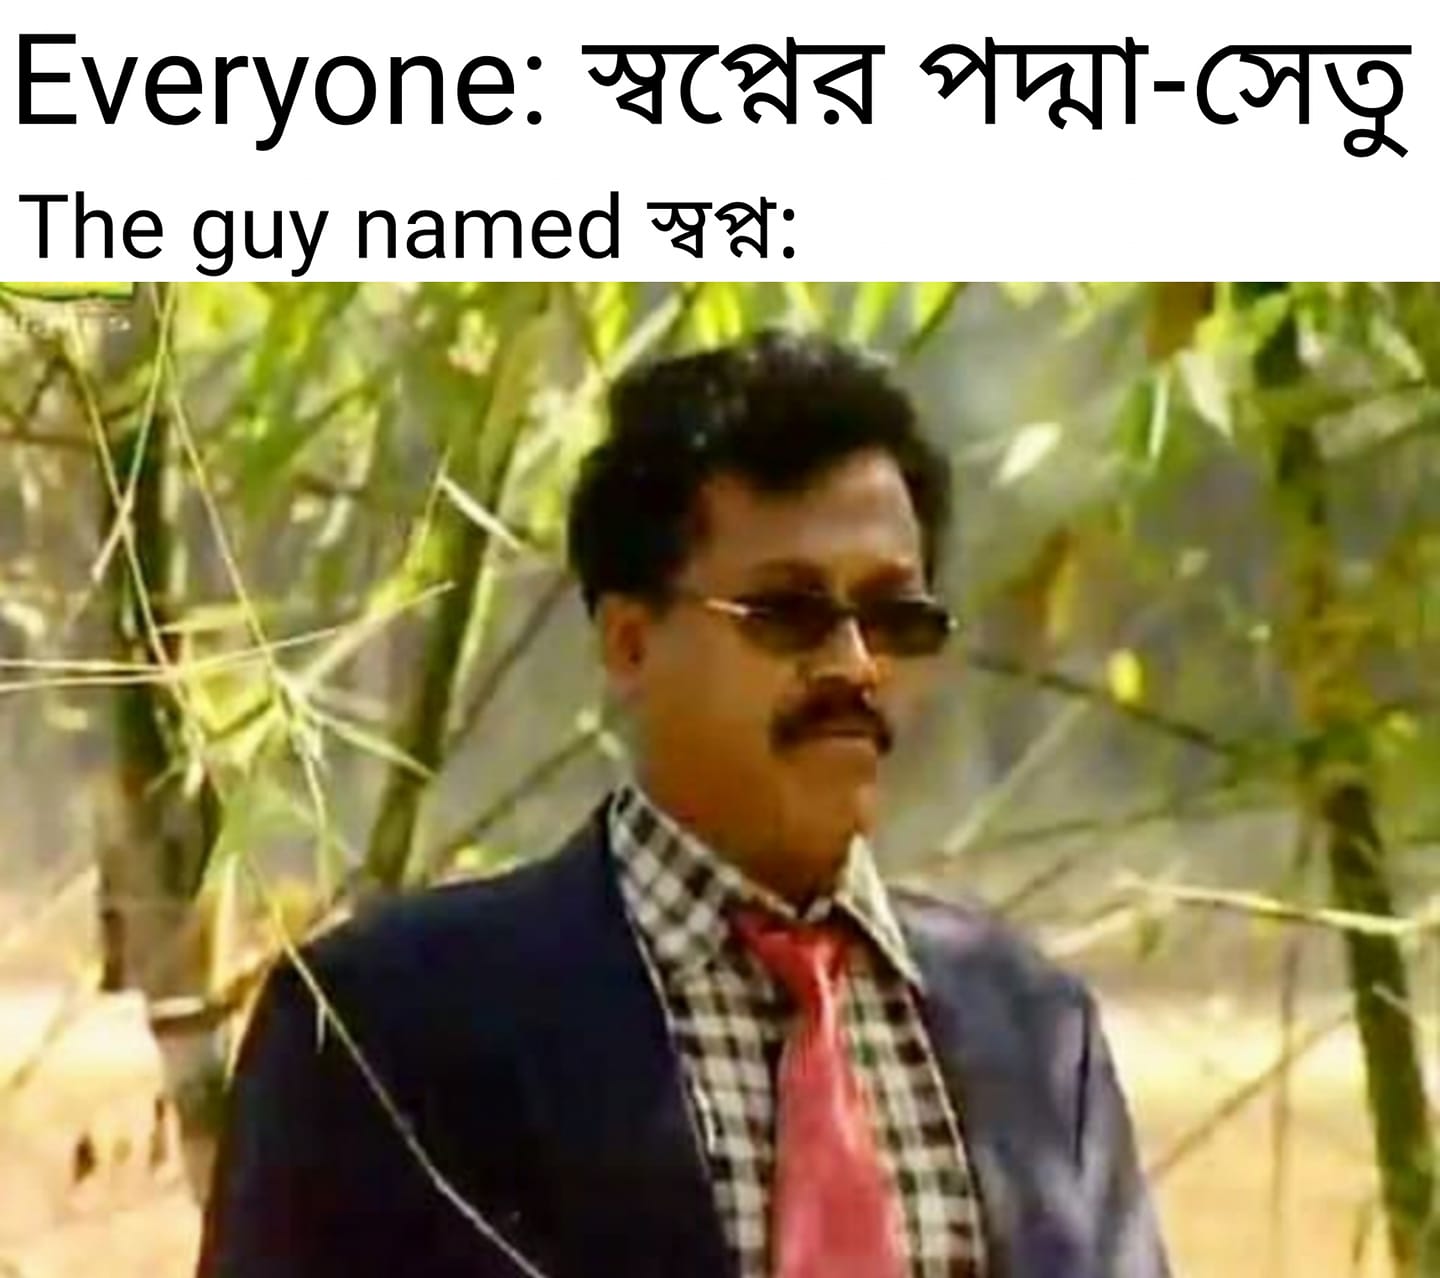
Caption: Everyone:  স্বপ্নের পদ্মা সেতু    The guy named স্বপ্ন  :
Label: non-hate